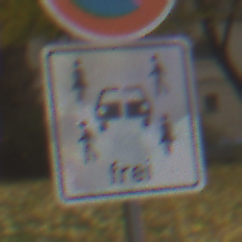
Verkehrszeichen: CarsharingfahrzeugeFrei
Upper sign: EingeschraenktesHalteverbot
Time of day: MorningAfternoon
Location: Outdoor (Nature)
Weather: Overcast
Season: Autumn
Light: Natural